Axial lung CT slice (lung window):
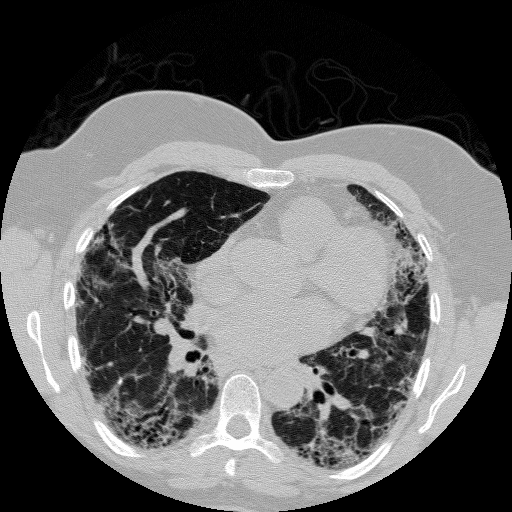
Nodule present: no